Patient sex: M
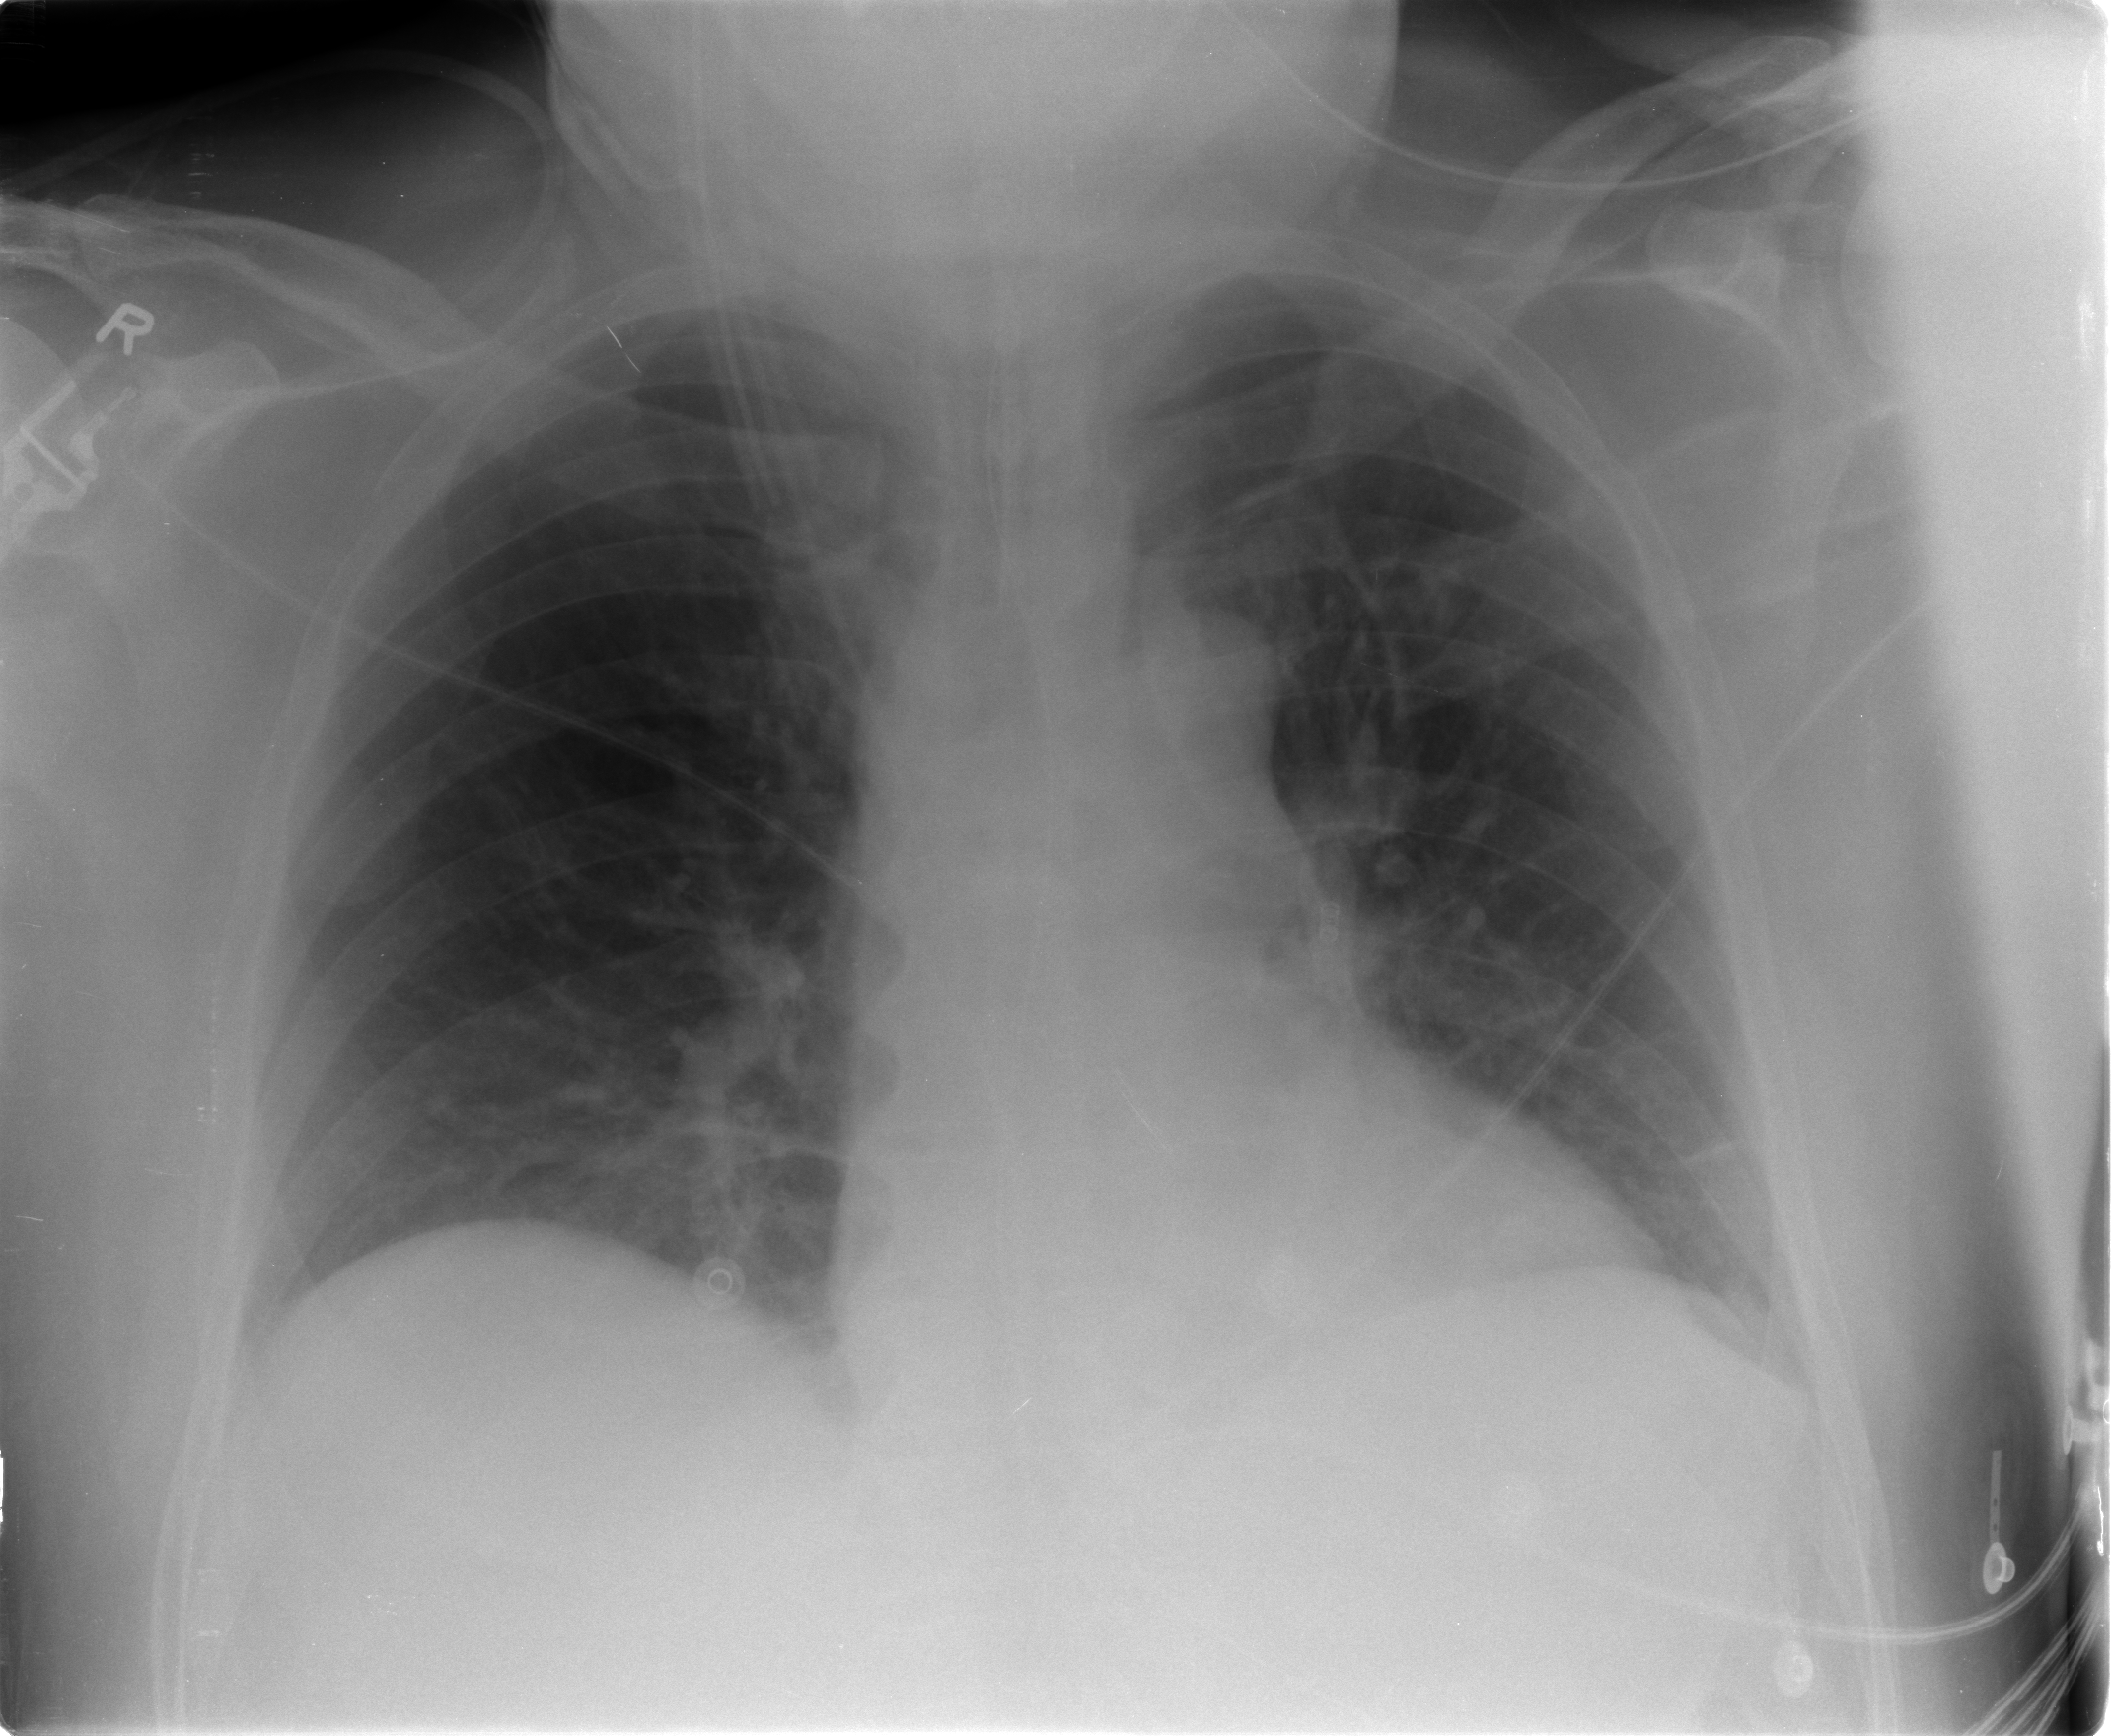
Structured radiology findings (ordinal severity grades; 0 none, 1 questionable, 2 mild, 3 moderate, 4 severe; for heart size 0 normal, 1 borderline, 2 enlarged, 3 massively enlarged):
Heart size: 0
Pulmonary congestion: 2
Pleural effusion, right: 0
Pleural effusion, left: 0
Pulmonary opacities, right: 0
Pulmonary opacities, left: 0
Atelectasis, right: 0
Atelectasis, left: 0